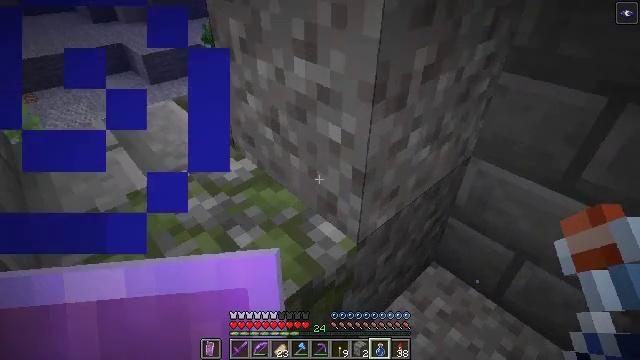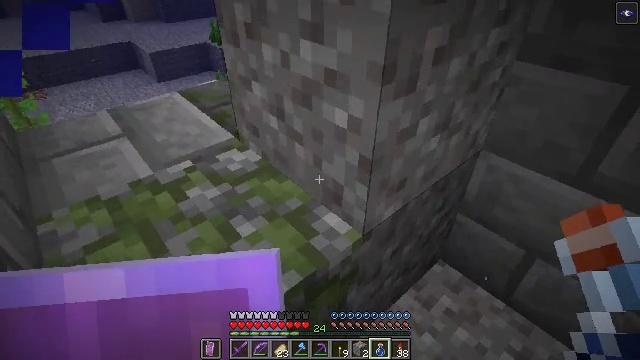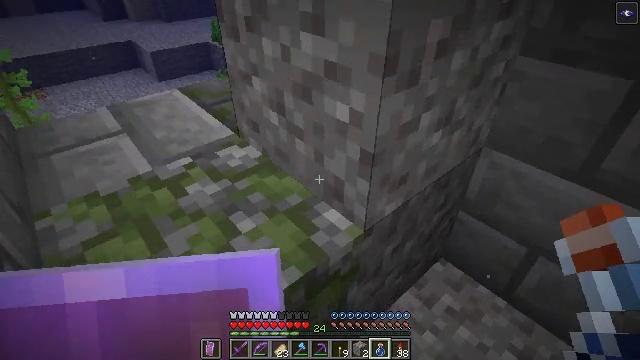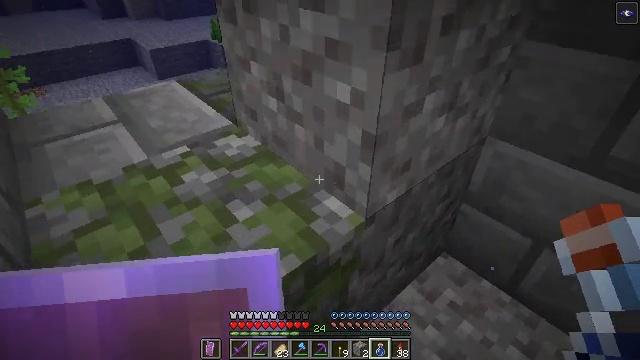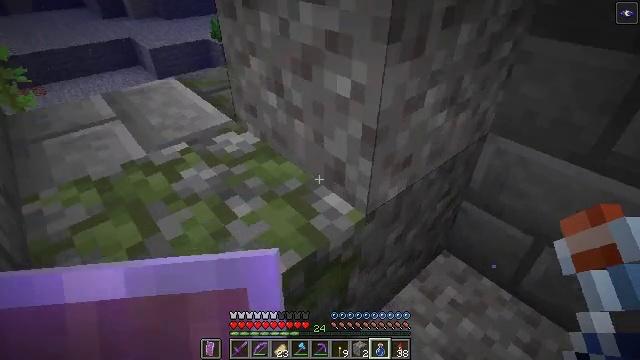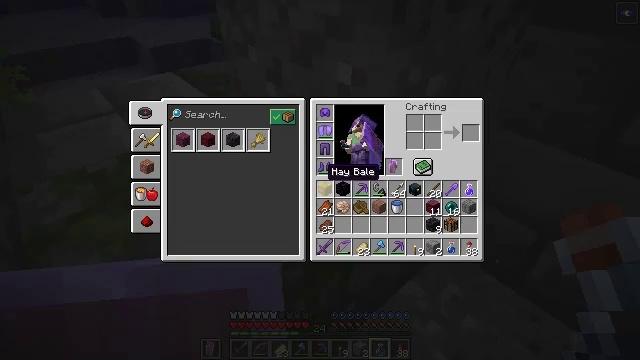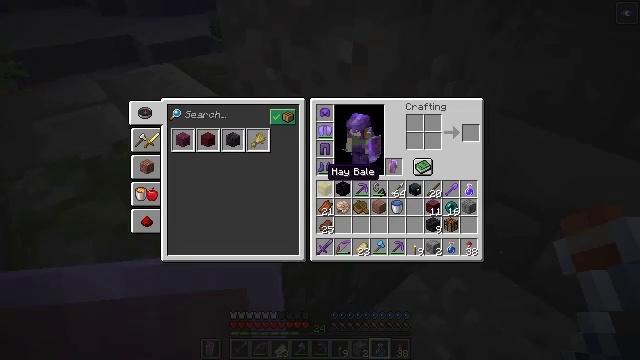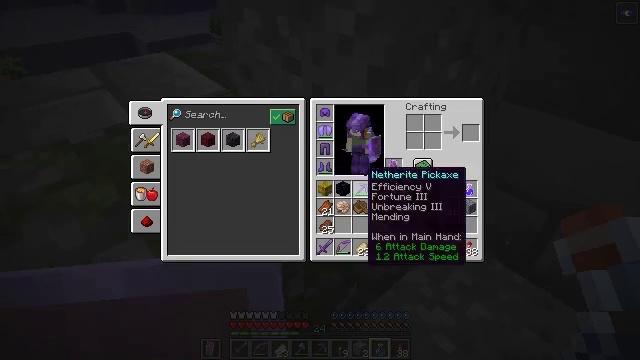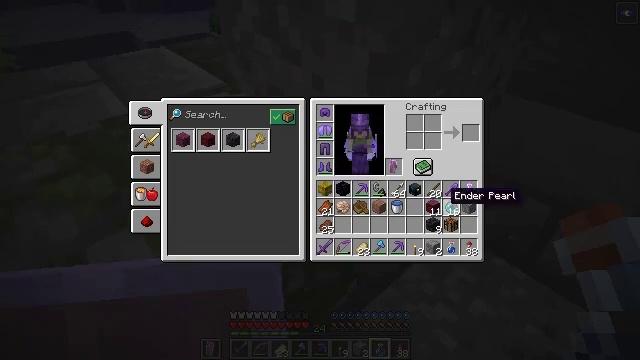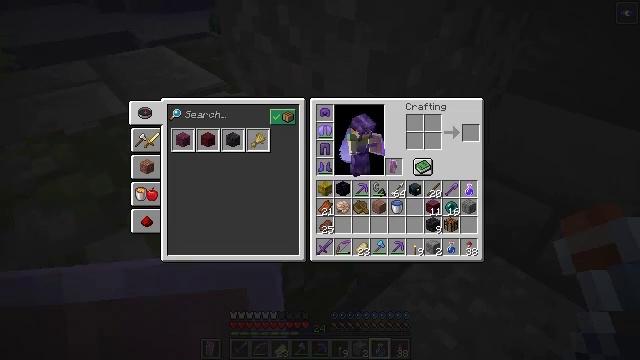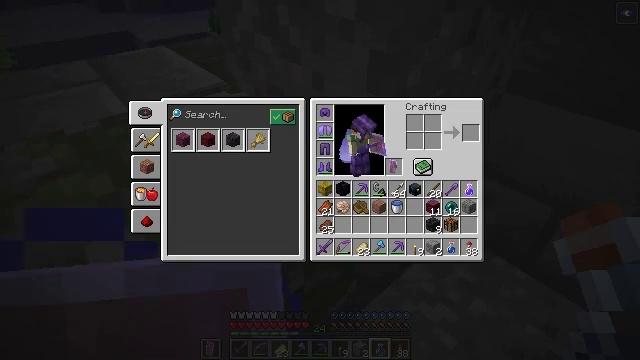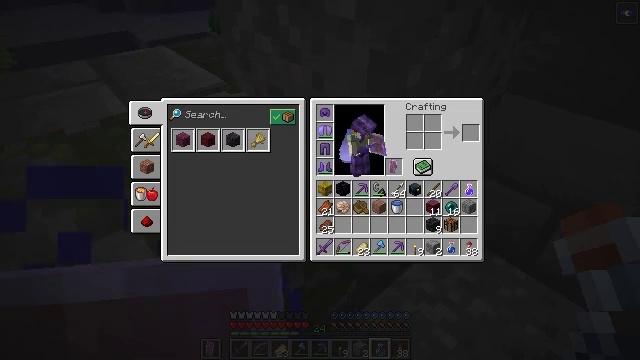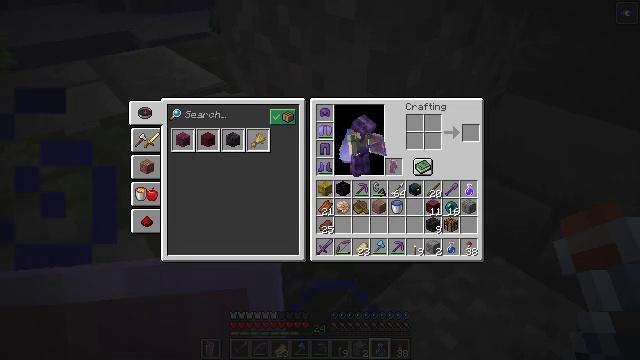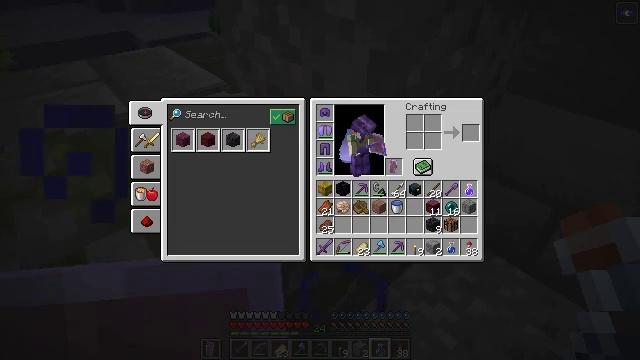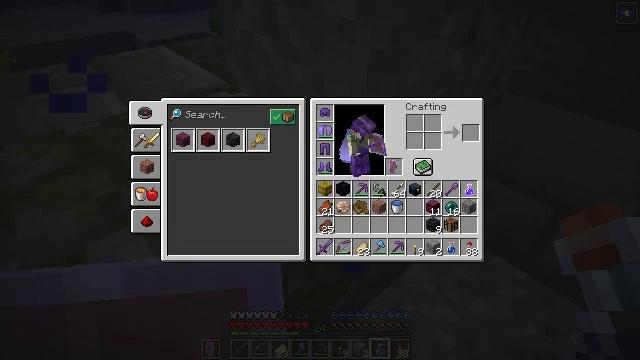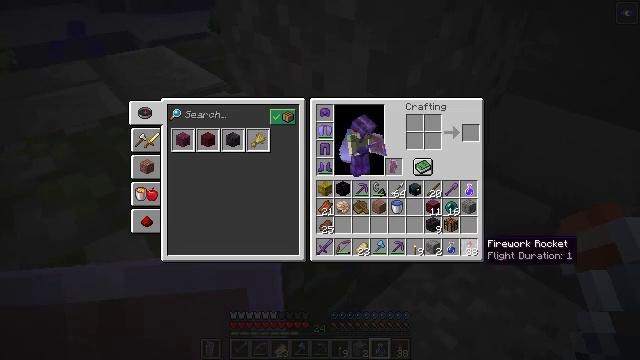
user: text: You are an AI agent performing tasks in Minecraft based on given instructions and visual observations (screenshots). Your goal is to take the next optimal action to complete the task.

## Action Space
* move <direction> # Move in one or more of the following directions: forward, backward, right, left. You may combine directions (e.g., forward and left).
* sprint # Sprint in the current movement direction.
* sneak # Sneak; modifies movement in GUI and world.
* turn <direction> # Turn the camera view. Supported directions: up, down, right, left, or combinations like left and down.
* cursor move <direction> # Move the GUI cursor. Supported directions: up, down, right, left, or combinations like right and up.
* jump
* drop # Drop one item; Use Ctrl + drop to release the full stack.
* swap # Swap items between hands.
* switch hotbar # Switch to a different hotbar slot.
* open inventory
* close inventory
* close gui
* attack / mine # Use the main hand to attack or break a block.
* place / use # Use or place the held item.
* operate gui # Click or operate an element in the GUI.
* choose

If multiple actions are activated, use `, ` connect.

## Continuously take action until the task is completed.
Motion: motion action
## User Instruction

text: Gather gravel by digging.
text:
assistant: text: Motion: turn left
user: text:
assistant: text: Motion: no_op
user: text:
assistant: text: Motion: no_op
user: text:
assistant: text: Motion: no_op
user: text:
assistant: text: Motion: open inventory
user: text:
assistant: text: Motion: open inventory
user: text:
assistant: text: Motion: turn right, open inventory
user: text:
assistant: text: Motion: turn right and down
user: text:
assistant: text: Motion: turn right and down
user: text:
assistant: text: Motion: turn right and down
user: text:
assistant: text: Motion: no_op
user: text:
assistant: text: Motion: turn left
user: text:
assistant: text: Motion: turn left
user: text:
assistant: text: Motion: turn left
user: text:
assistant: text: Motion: turn left
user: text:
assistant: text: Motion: turn left
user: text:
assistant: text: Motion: sneak, turn left
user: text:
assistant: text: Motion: sneak
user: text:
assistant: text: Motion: sneak
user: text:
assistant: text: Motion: sneak
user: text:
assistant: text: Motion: sneak
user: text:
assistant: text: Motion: sneak
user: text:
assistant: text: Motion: sneak
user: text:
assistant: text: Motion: sneak
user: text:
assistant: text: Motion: sneak
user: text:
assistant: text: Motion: sneak
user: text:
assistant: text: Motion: sneak
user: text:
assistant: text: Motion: sneak
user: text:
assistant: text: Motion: sneak, attack / mine
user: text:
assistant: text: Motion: sneak, attack / mine